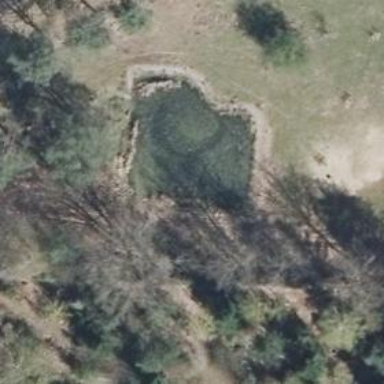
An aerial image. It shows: Pond with natural water.